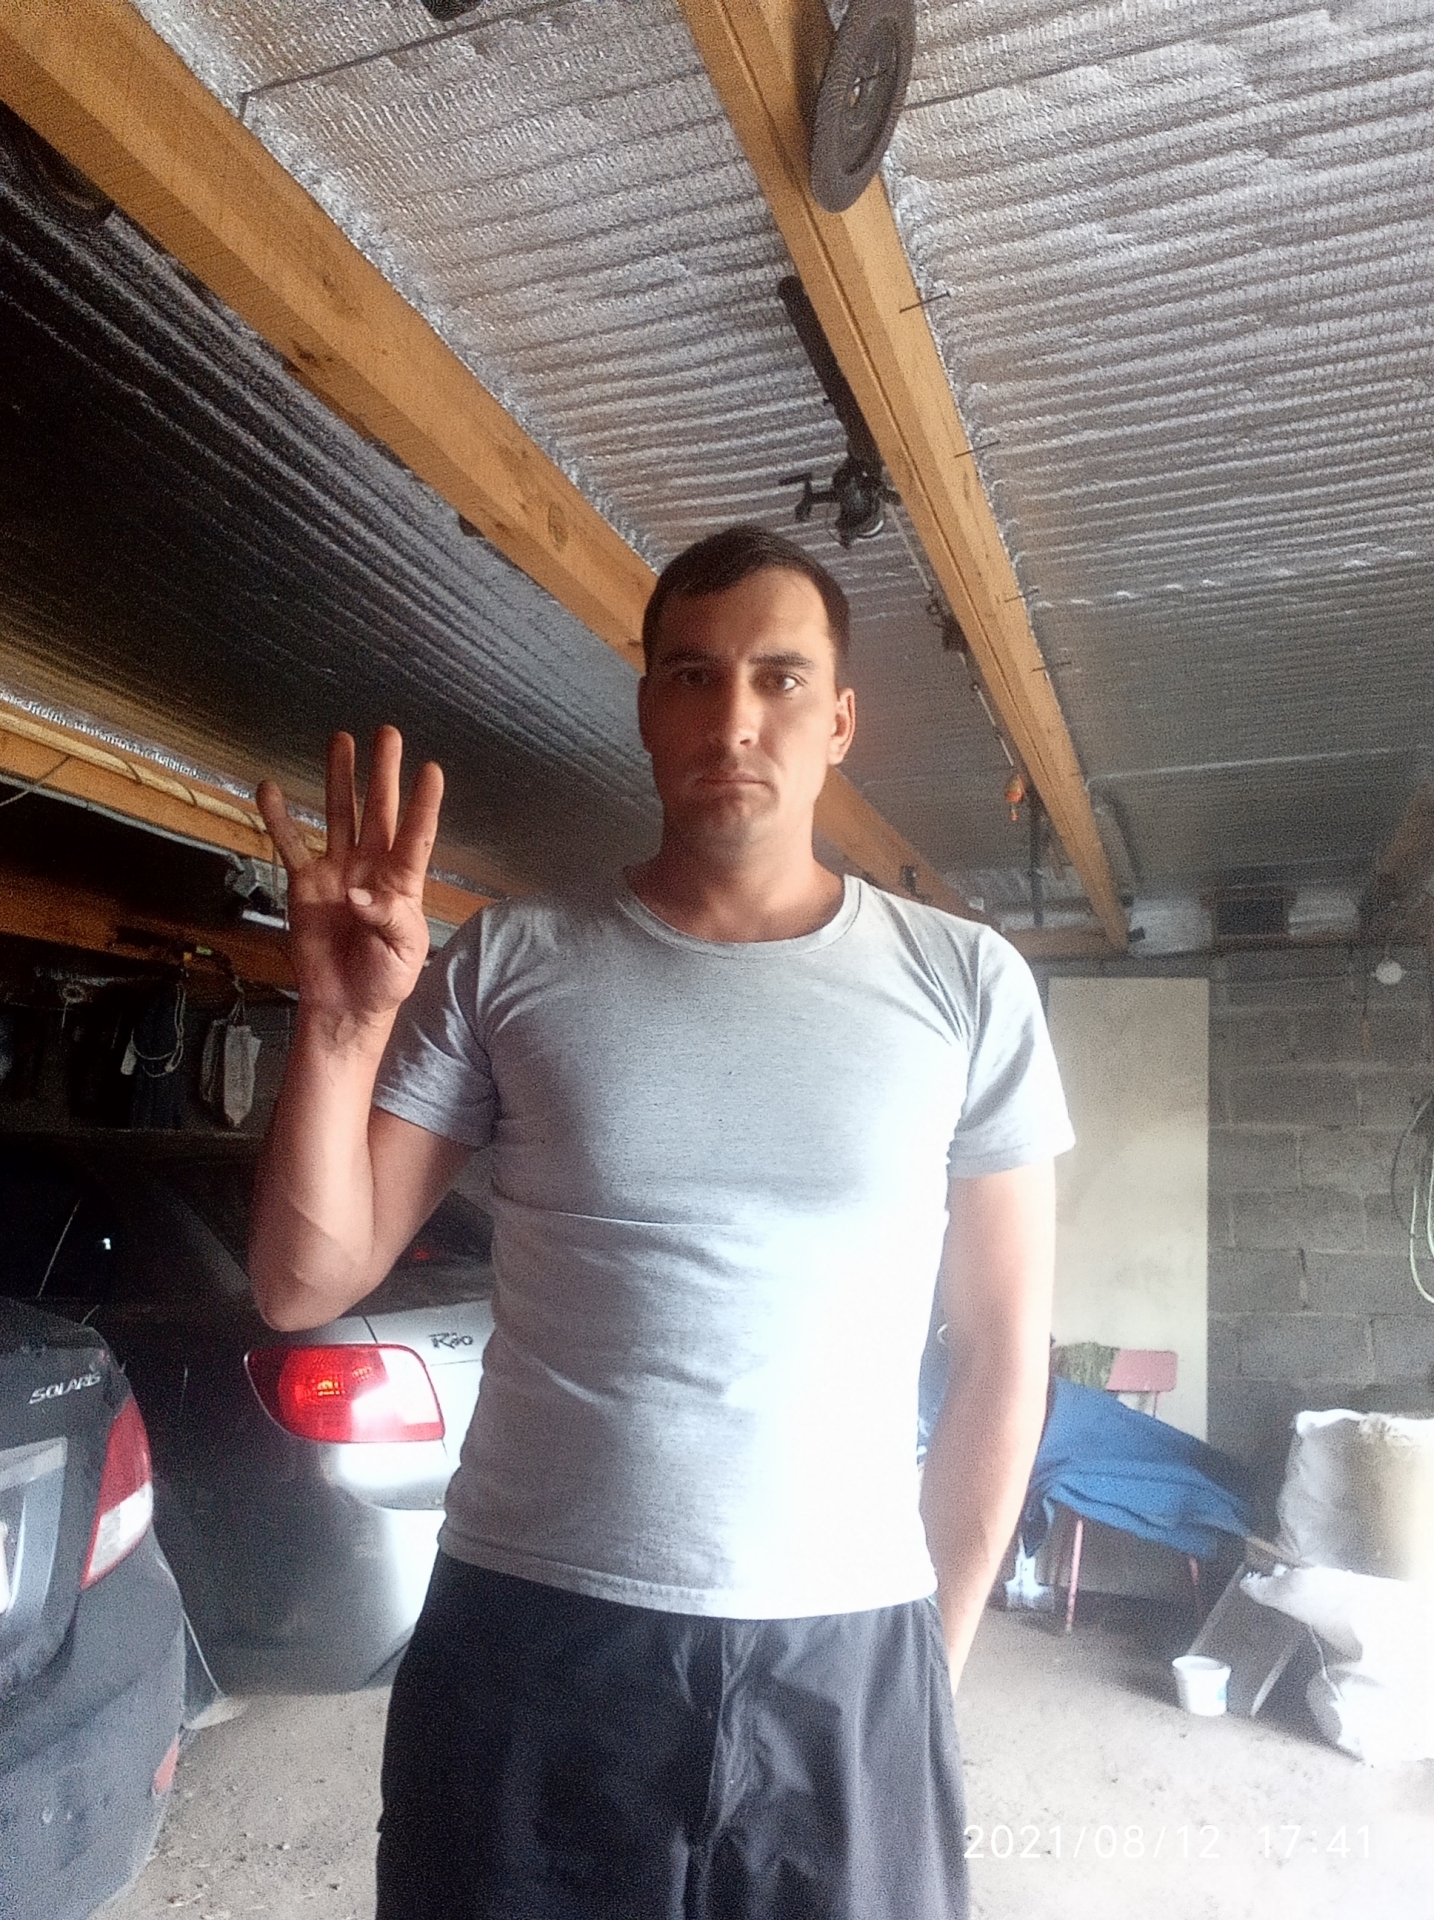
Label: noise